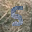
Label: 5